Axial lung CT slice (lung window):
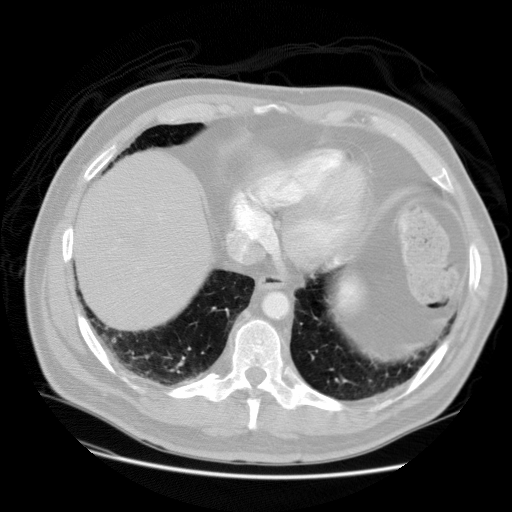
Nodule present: no